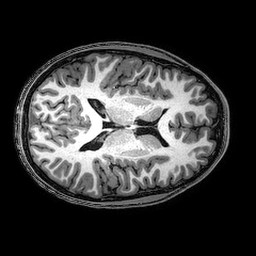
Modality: T1w
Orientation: axial
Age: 19
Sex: male
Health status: healthy
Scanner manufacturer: philips
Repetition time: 0.008124 s
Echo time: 0.00373 s